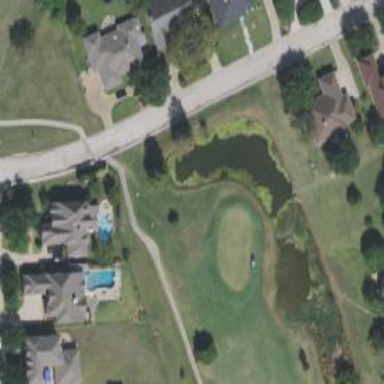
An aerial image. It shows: Path used for both walking and golf.